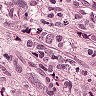
Metastatic tissue present: yes